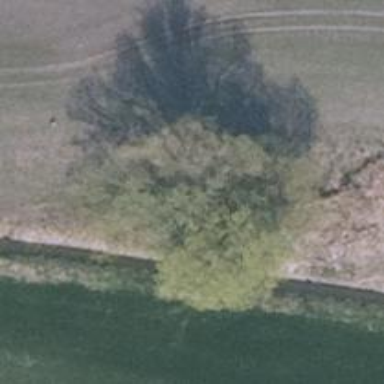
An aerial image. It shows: Deciduous tree with broadleaved leaves.